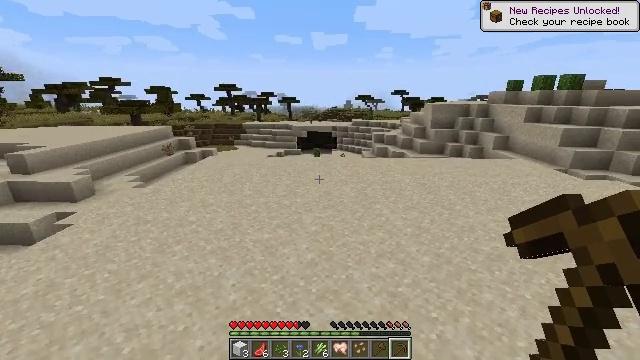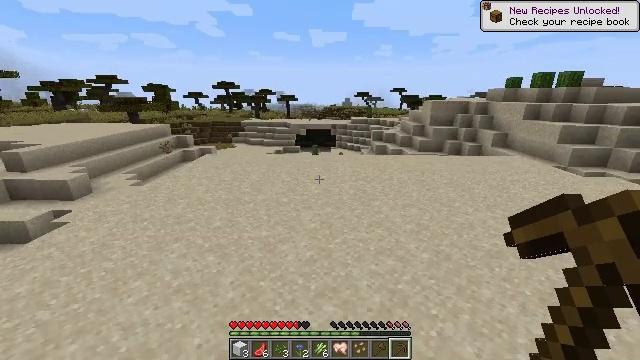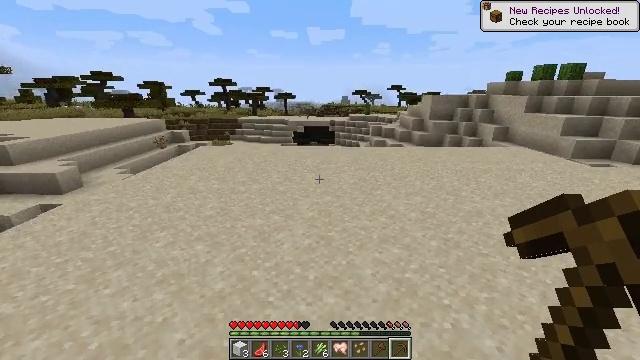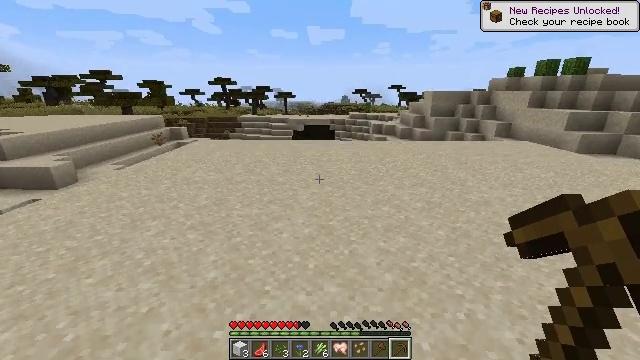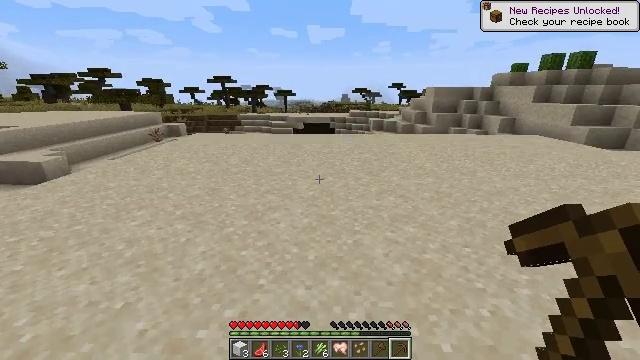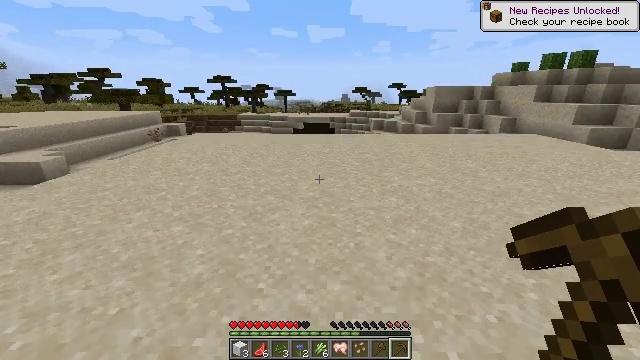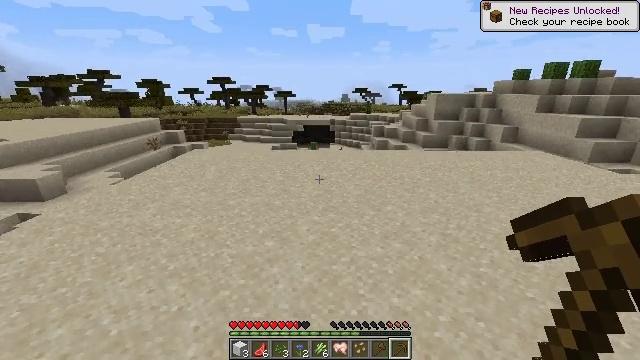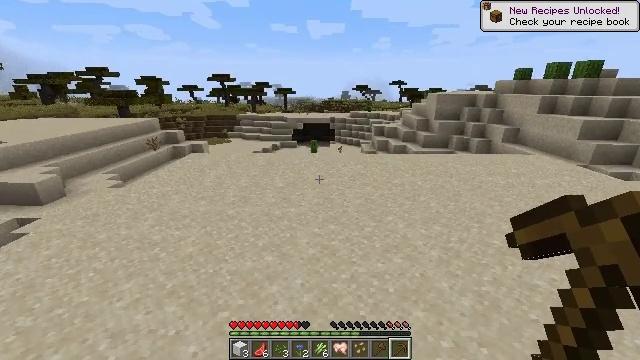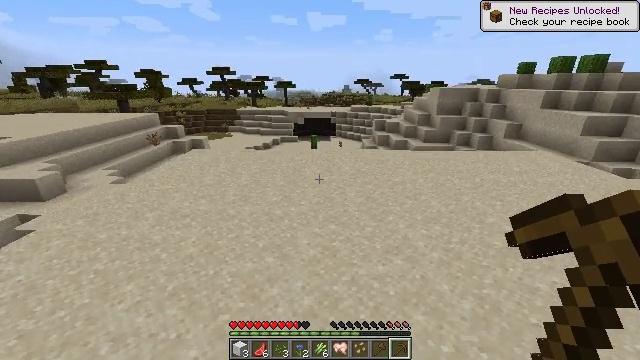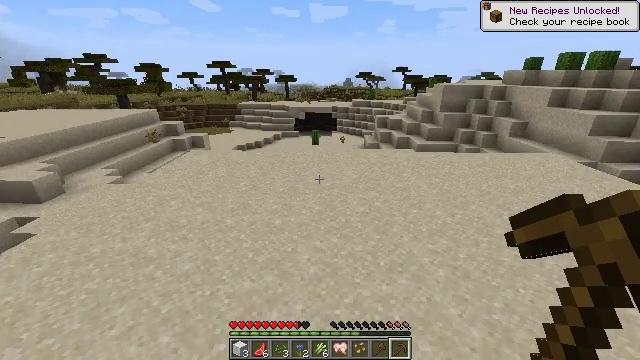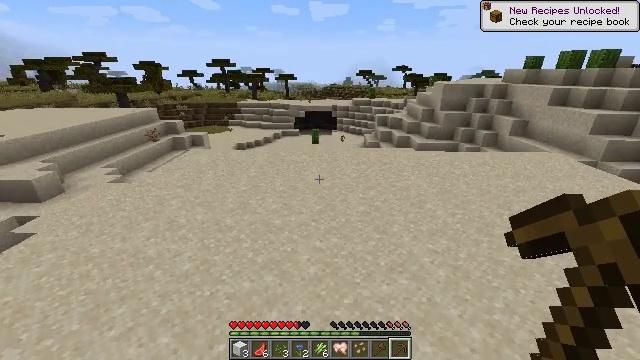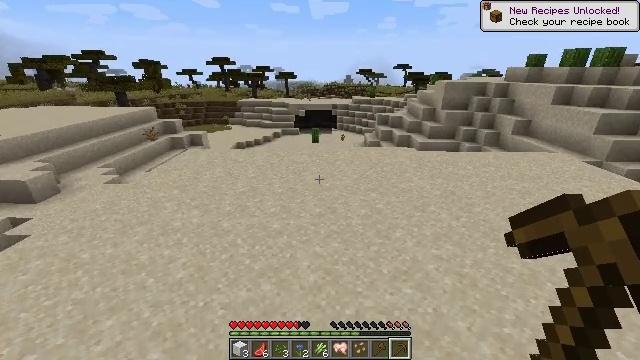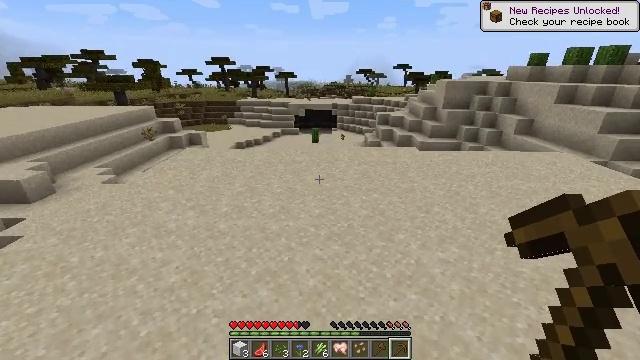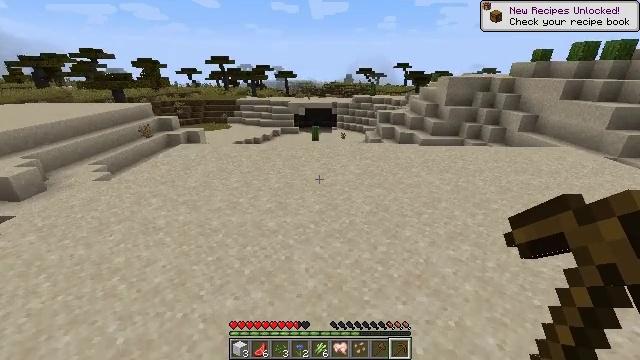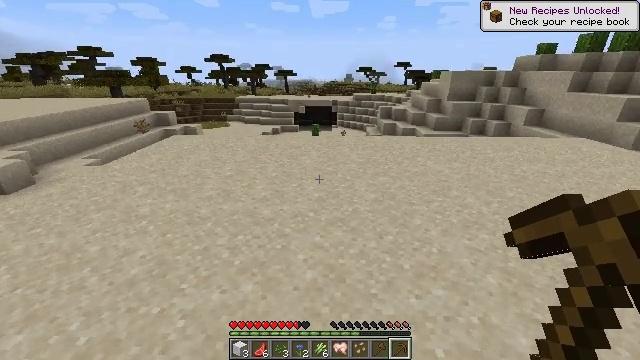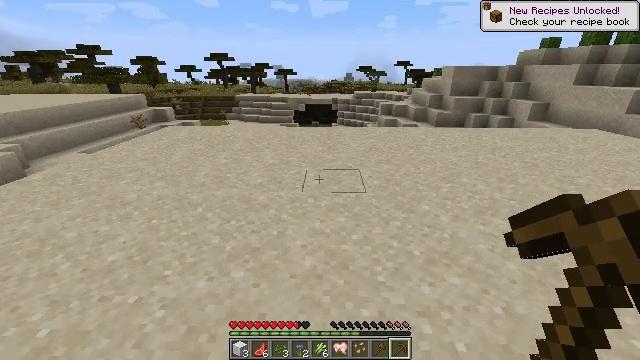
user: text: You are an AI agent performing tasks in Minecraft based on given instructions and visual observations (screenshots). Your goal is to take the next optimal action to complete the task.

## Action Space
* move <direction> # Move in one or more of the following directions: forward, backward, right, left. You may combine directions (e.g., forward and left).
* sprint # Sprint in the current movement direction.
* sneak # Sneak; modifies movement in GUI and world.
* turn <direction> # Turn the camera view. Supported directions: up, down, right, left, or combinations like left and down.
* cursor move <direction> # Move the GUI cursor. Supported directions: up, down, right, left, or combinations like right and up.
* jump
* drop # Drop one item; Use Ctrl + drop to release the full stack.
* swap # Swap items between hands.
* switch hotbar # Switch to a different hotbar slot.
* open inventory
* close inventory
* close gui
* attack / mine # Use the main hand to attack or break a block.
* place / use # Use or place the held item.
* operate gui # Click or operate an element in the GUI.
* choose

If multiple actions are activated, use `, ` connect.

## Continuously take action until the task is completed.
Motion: motion action
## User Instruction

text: Collect a hay block for crafting.
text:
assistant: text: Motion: move forward, jump
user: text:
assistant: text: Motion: move forward, jump
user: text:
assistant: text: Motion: move forward, jump
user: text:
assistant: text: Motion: move forward, jump
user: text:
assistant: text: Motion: move forward, sprint, jump
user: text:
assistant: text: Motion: move forward, sprint, jump
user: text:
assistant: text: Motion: move forward, sprint, jump
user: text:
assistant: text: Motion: move forward, sprint, turn down, jump
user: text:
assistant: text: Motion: move forward, sprint, turn down, jump
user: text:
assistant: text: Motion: move forward, jump
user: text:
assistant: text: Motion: move forward, jump
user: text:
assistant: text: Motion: move forward, jump
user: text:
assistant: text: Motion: move forward, jump
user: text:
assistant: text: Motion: move forward, jump
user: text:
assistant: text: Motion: move forward, jump
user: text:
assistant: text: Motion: move forward, jump
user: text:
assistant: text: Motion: move forward, jump
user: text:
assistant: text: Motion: move forward
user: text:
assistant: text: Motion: move forward
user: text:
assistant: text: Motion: move forward
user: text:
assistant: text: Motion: move forward
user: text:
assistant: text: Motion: move forward
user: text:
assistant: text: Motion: move forward, sprint
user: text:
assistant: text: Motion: move forward, sprint
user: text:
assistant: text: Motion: move forward, sprint
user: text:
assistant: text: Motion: move forward, sprint
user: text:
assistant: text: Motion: move forward
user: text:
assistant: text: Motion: move forward
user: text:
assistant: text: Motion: move forward
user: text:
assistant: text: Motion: move forward